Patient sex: M
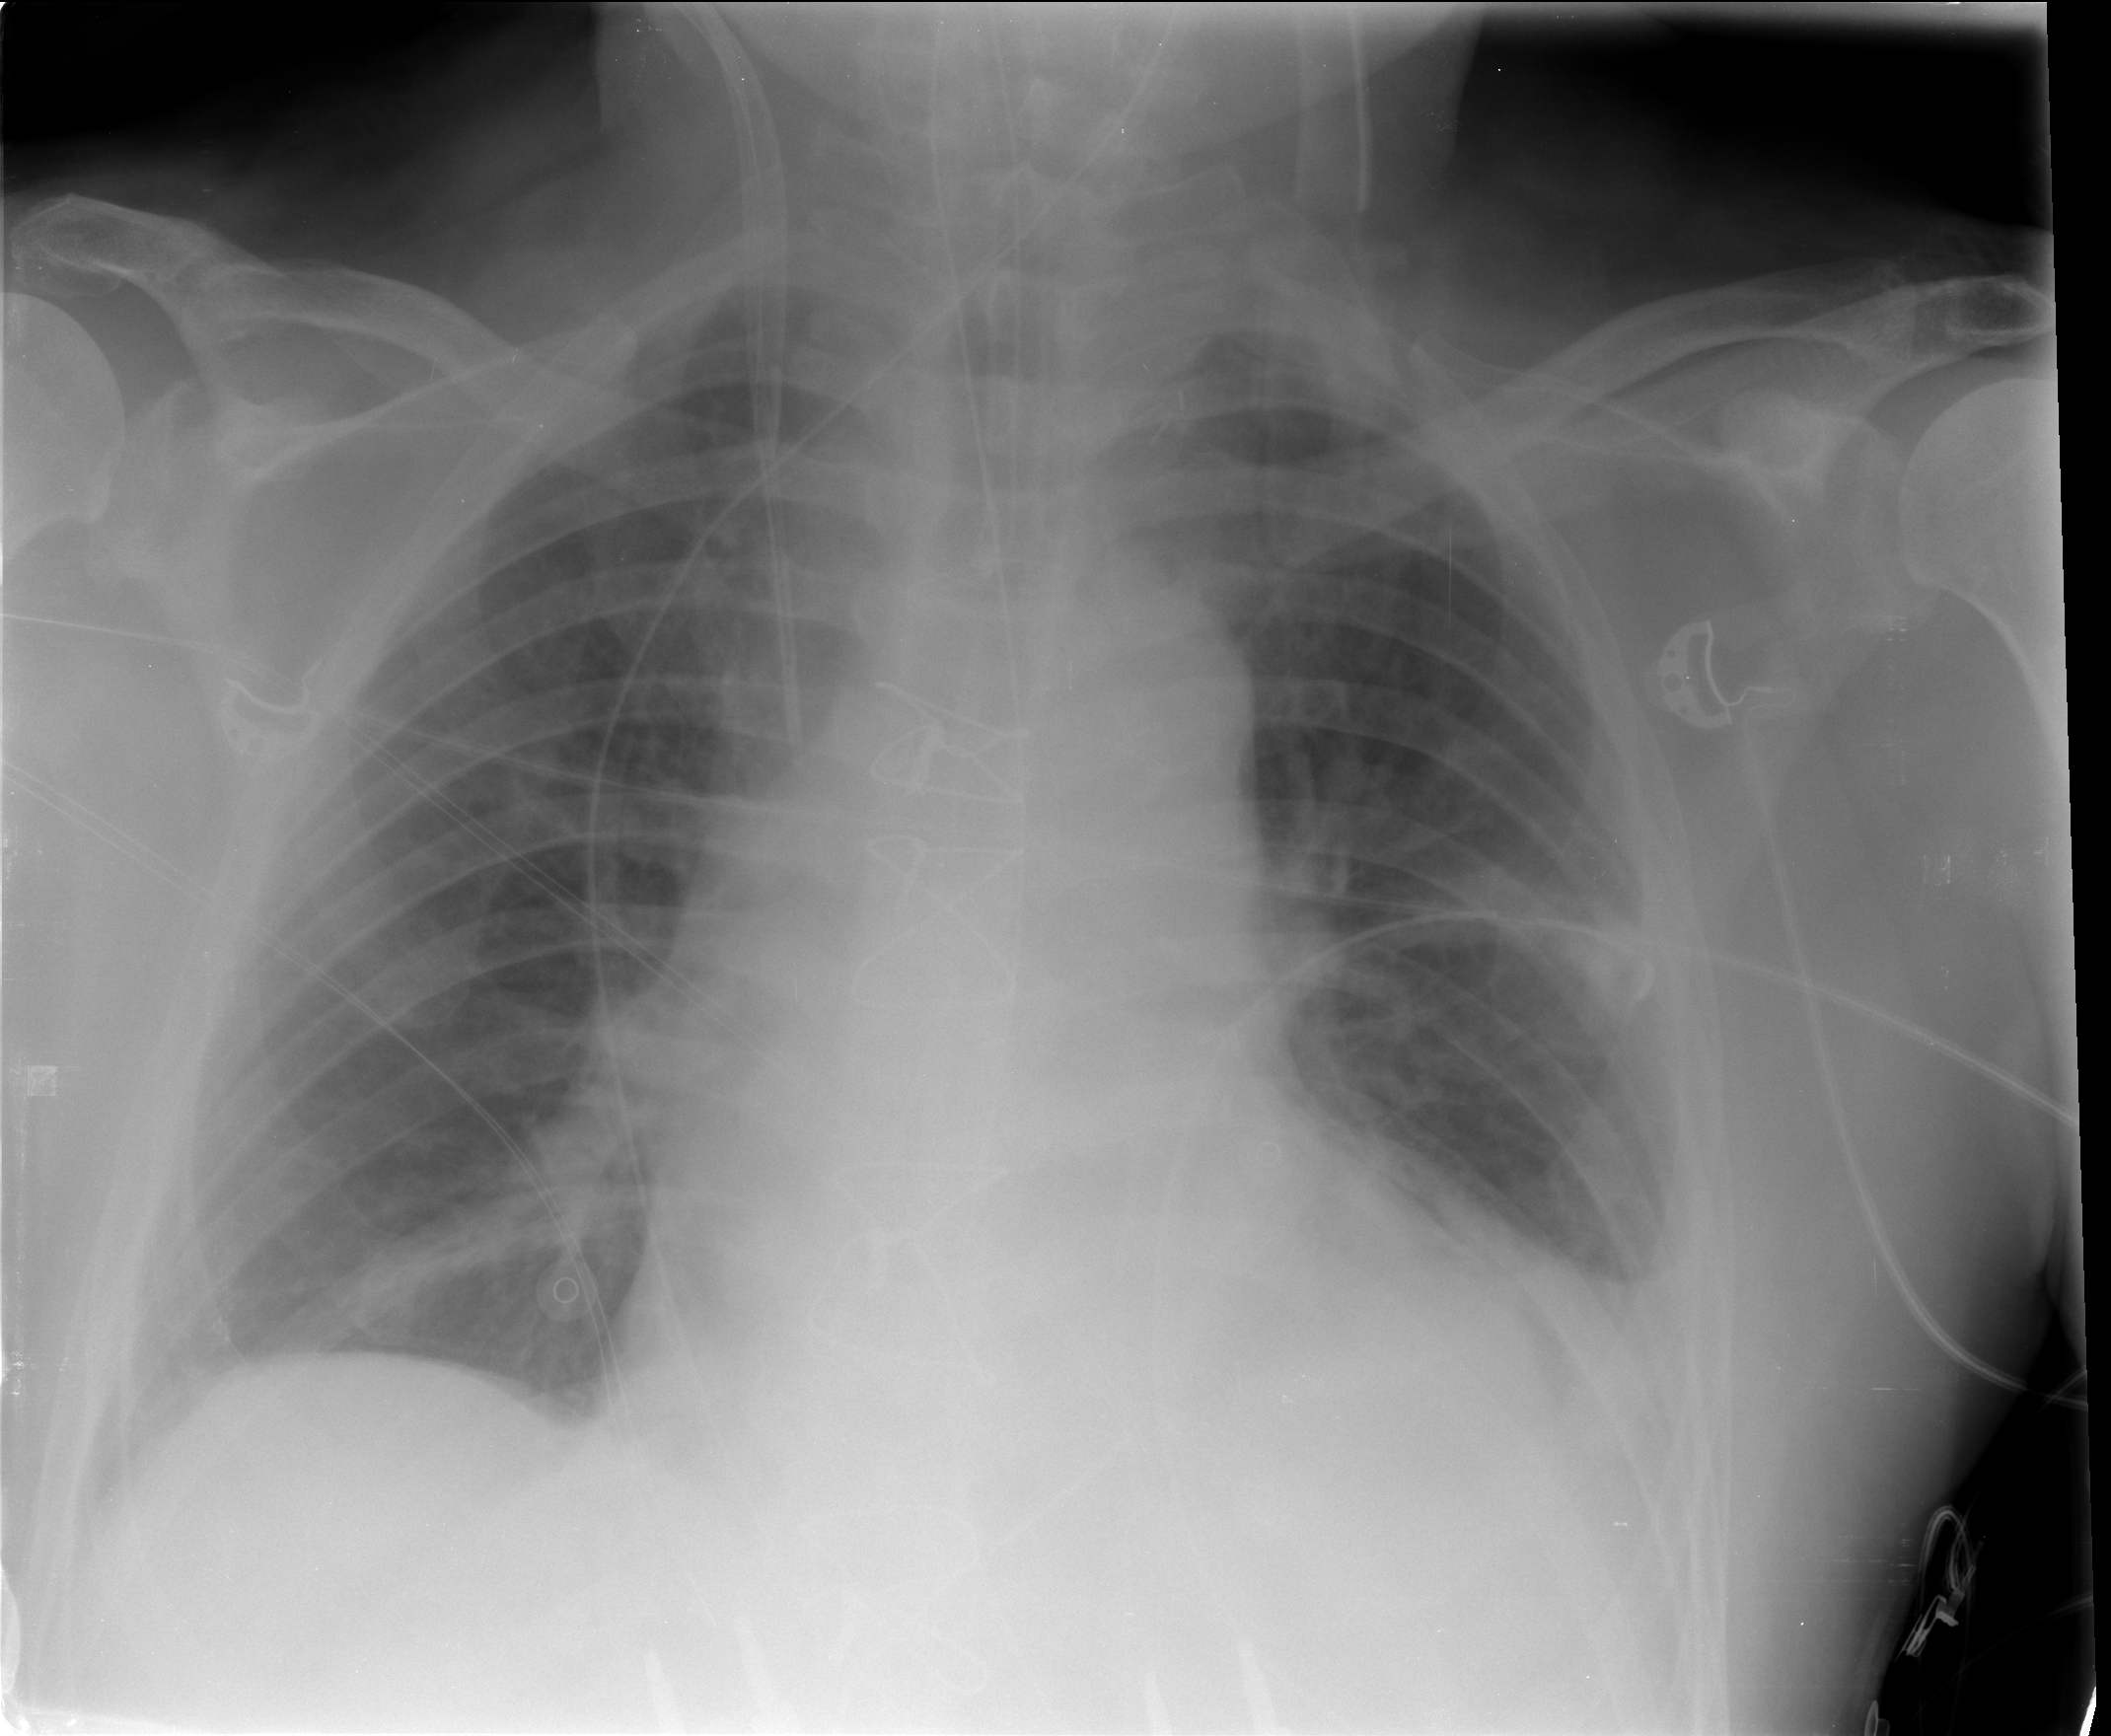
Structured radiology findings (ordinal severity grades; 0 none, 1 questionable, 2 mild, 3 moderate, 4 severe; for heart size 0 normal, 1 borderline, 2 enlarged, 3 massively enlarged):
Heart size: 2
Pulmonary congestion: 2
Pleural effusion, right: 0
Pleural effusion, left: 2
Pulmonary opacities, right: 0
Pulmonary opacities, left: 0
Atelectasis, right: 2
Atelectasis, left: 2